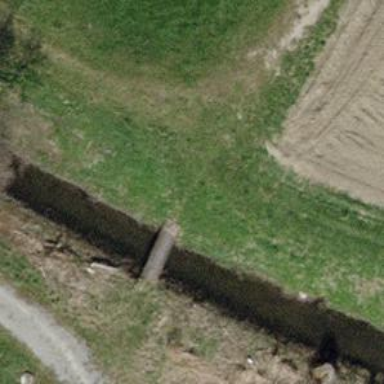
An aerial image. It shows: Path leading to bridge.